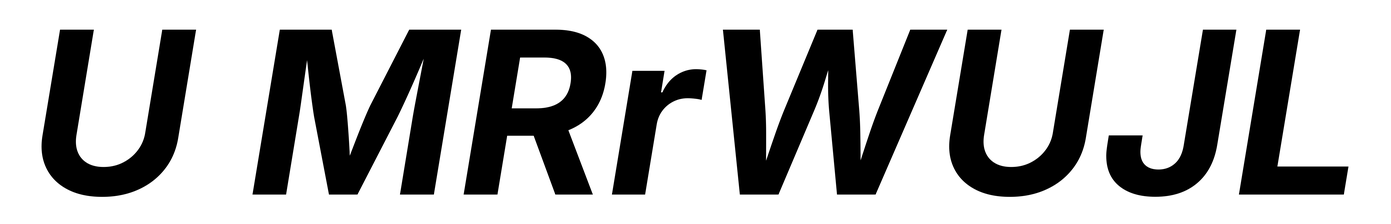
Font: Inter-Italic_Bold_Italic